Question: I am using Xcode 4.
I have DatePicker Component.
It is taking the Default date which is set in IB's Date
to highlight and select the date...
I want to set the current date in date picker to be selected...
Not working setDate Method...
'''
- (void)viewDidLoad
{
[super viewDidLoad];
[ddlDatePicker setDate:[NSDate date]];
NSLog(@"-%@-",[NSDate date]);
//NSLog is showing me the current date..Today's Date...
//But ddlDatePicker is setted to the date on the day on which I created the date
//Picker...Or You can say date field in the DatePicker's IB Properties..
![enter image description here][1]
}
'''

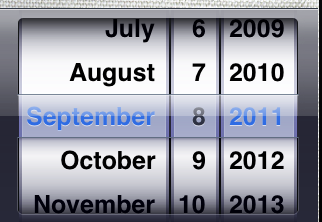
Answer: You have not connected with 'outlet' your 'ddlDatePicker', so you haven't got reference to that object and couldn't manage it.
Open IB and connect this 'UIDatePicker' with your variable in appropriate controller.